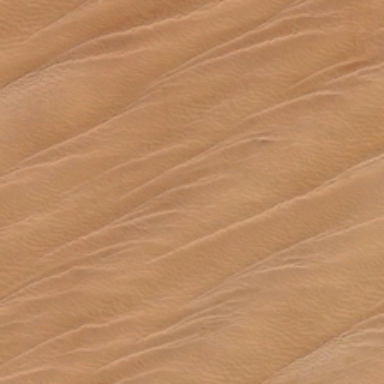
Some ripples are in a piece of yellow desert .